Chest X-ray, PA view. Patient: 74 years old, sex F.
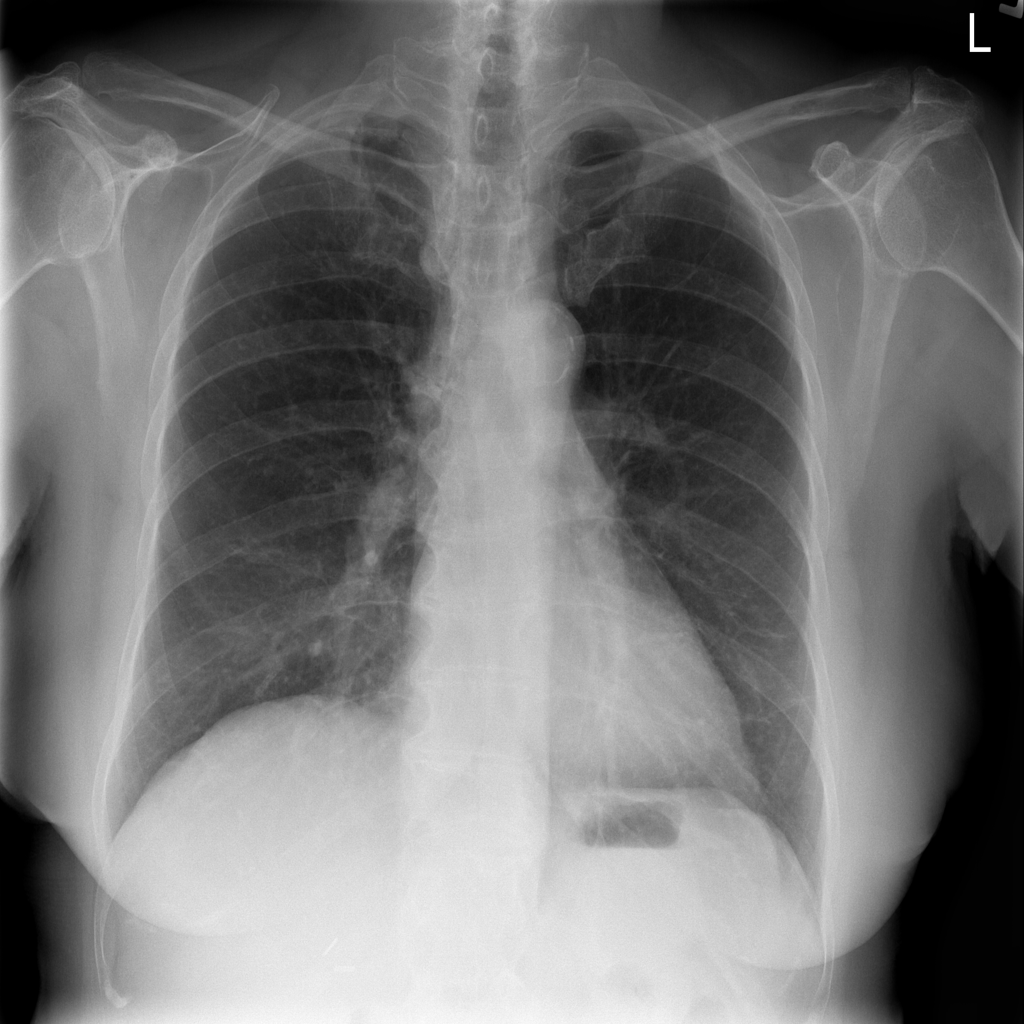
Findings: Atelectasis